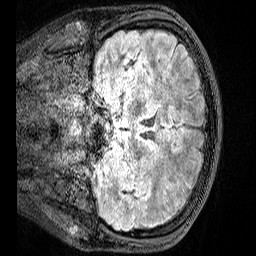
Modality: FLAIR
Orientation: coronal
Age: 19
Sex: female
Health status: healthy
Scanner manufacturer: siemens
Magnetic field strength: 3 T
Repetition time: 5 s
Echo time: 0.388 s